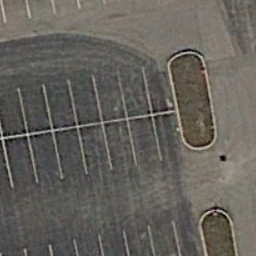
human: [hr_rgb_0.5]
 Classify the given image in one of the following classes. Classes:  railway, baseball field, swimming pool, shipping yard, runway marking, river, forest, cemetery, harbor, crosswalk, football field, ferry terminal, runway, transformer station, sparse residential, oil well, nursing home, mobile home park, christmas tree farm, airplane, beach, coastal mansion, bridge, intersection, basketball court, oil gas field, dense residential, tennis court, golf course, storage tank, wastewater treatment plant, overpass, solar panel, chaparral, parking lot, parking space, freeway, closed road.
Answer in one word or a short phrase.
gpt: parking space